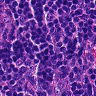
Metastatic tissue present: no